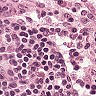
Metastatic tissue present: no